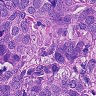
Metastatic tissue present: yes